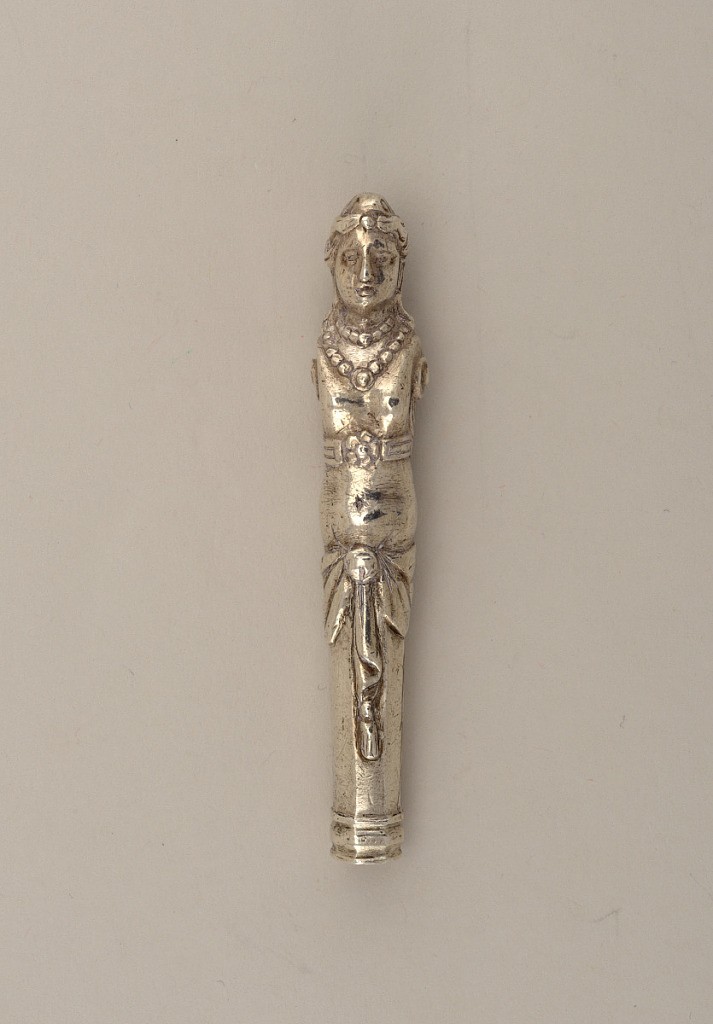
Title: handle
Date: late 17th century
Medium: silver
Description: Handle in the shape of female caryatids, handle can be screwed on implement